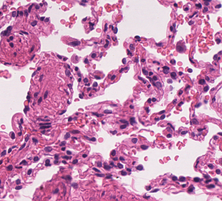
Tumor epithelial tissue: no
Tumor-associated stroma tissue: no
Normal tissue: yes